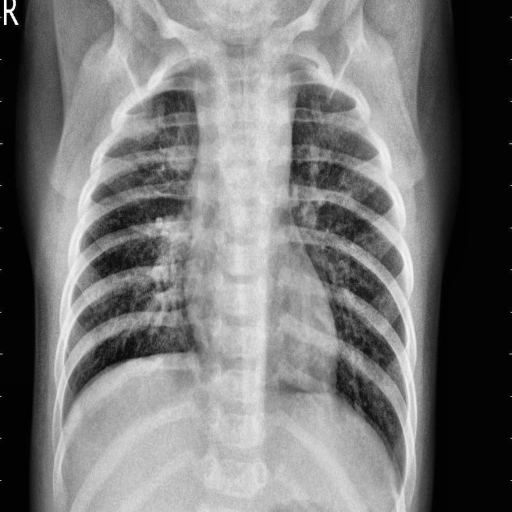
Finding: PNEUMONIA